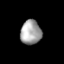
Tissue: lung
Cell type: Endothelial cells
Senescence score: 0.2382
Nuclear area (px): 502
Mean DAPI intensity: 161.116